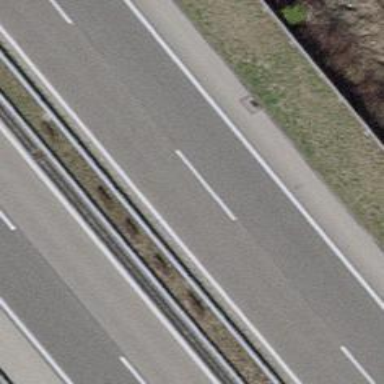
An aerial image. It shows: Asphalt motorway.